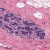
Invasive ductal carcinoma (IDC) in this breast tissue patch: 0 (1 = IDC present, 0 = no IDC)